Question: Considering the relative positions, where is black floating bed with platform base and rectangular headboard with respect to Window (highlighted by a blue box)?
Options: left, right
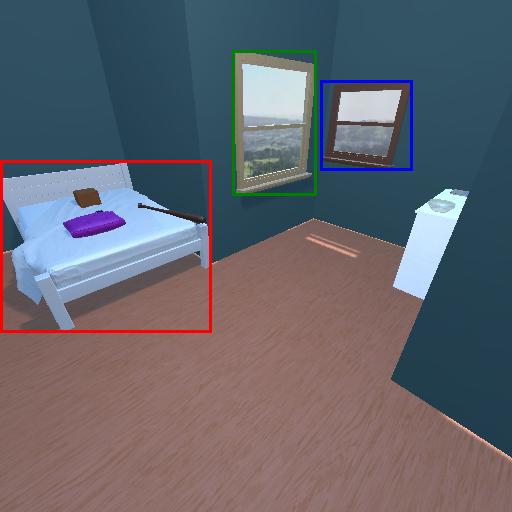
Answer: left